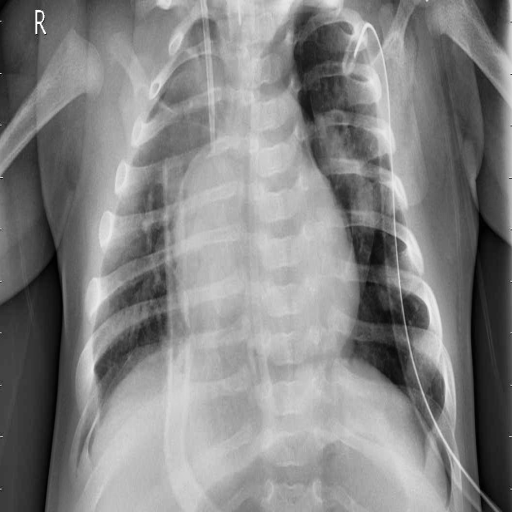
Finding: PNEUMONIA